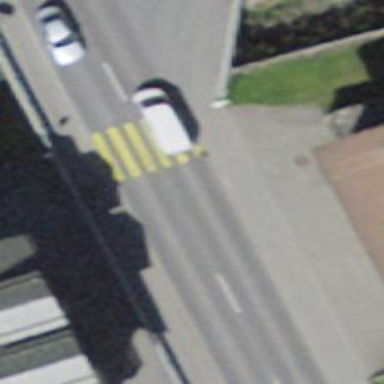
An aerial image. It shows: Uncontrolled road crossing.